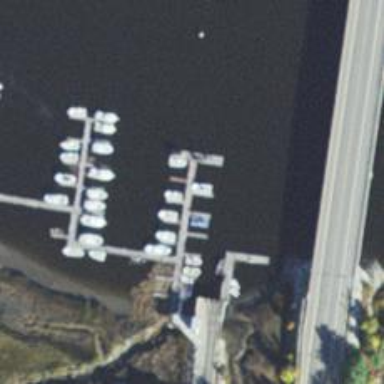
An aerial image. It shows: Man-made pier.